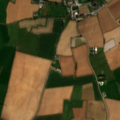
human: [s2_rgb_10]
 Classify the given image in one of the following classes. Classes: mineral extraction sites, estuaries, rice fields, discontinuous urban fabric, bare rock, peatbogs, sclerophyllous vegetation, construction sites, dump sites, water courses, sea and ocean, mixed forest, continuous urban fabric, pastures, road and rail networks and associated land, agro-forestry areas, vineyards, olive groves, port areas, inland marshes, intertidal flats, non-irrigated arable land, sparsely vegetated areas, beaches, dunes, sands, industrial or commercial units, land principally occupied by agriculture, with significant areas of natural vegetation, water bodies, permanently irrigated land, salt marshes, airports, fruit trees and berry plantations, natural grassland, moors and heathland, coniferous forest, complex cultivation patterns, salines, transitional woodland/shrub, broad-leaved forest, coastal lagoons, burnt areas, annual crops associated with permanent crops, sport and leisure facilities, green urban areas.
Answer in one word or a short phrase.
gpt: non-irrigated arable land, pastures